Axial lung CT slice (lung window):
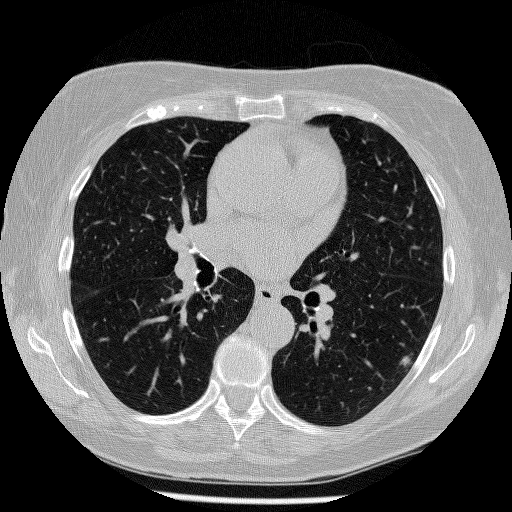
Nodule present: yes
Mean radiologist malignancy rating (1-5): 4